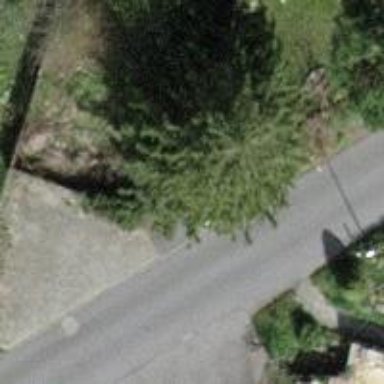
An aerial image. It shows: Evergreen needle-leaved tree.